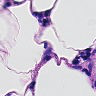
Metastatic tissue present: no